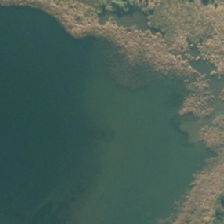
Land cover: lake_pond